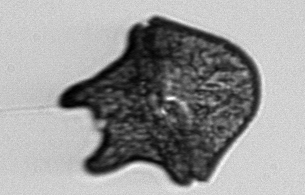
Label: Akashiwo